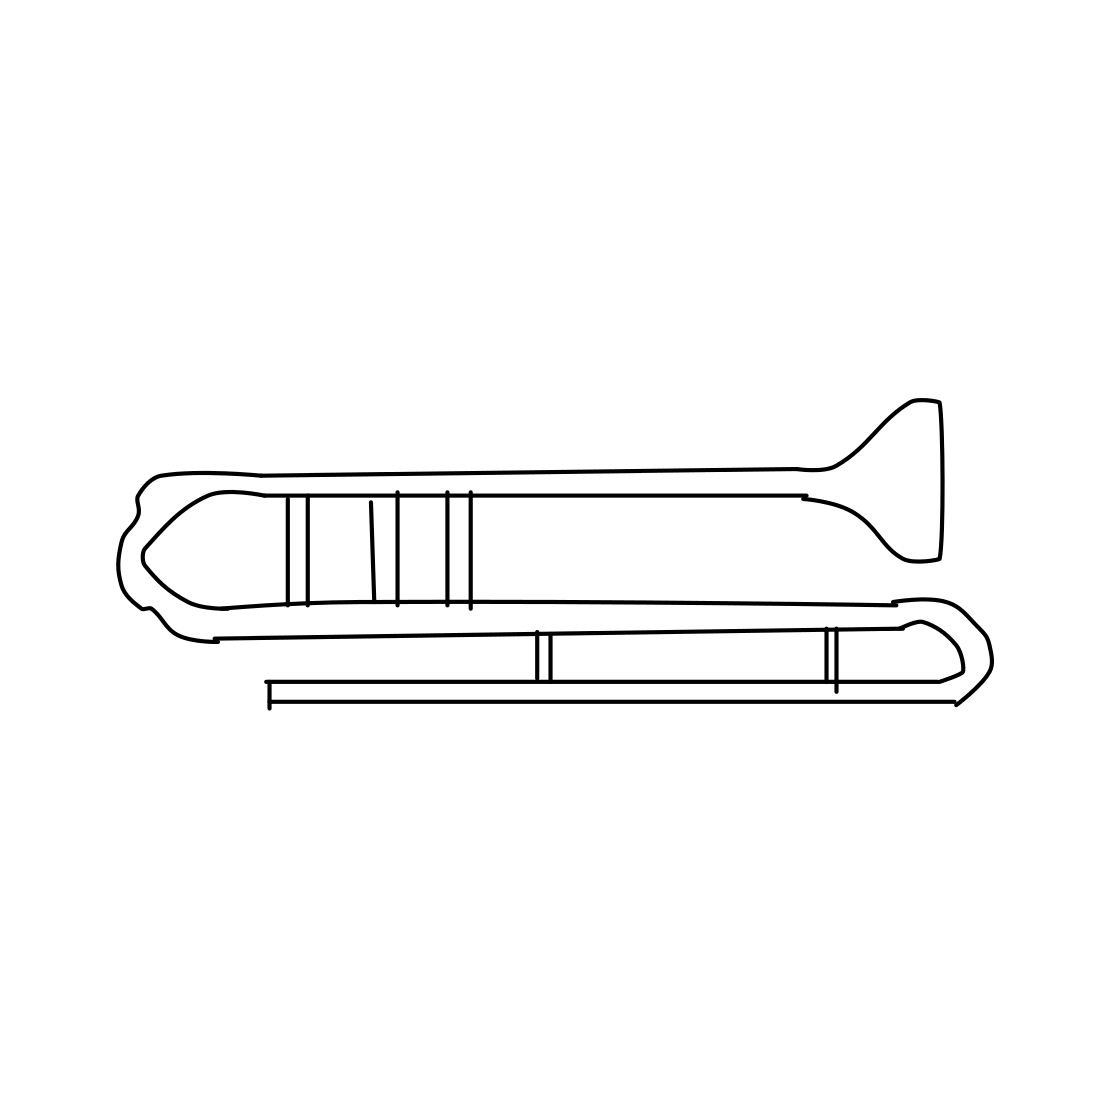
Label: trombone